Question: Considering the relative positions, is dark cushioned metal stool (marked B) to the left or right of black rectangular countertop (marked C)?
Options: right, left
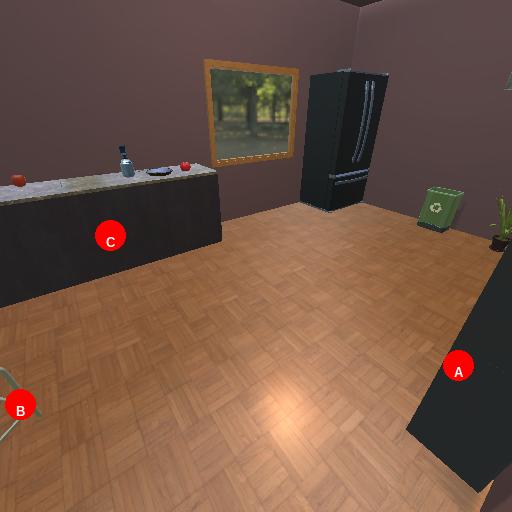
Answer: right